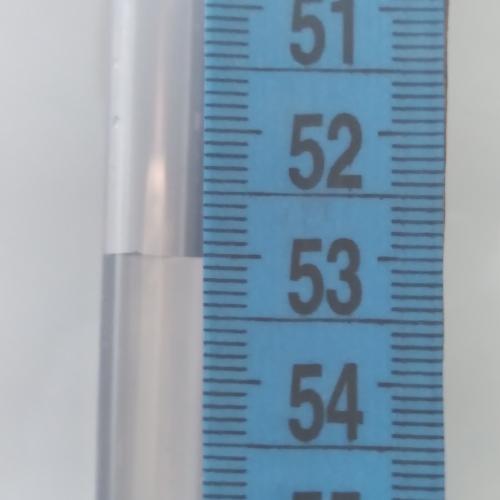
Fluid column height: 53.0 cm